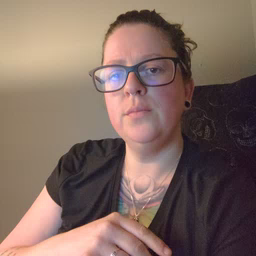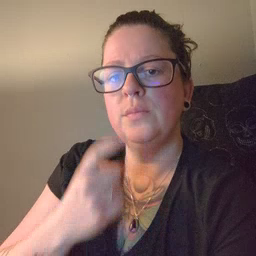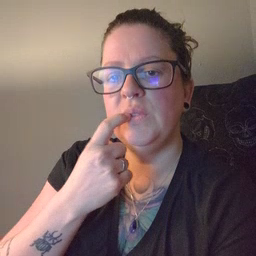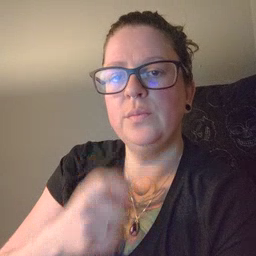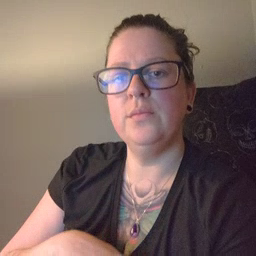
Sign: tooth